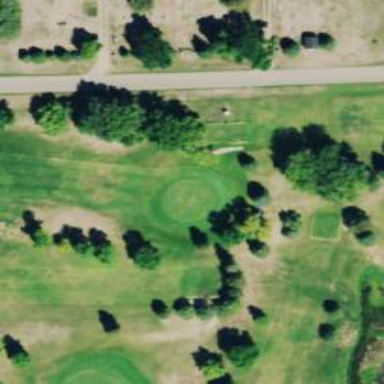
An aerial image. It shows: Golf hole.